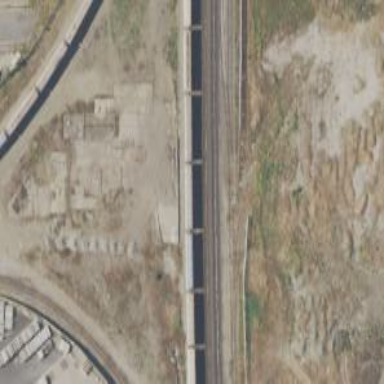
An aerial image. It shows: Abandoned railway.